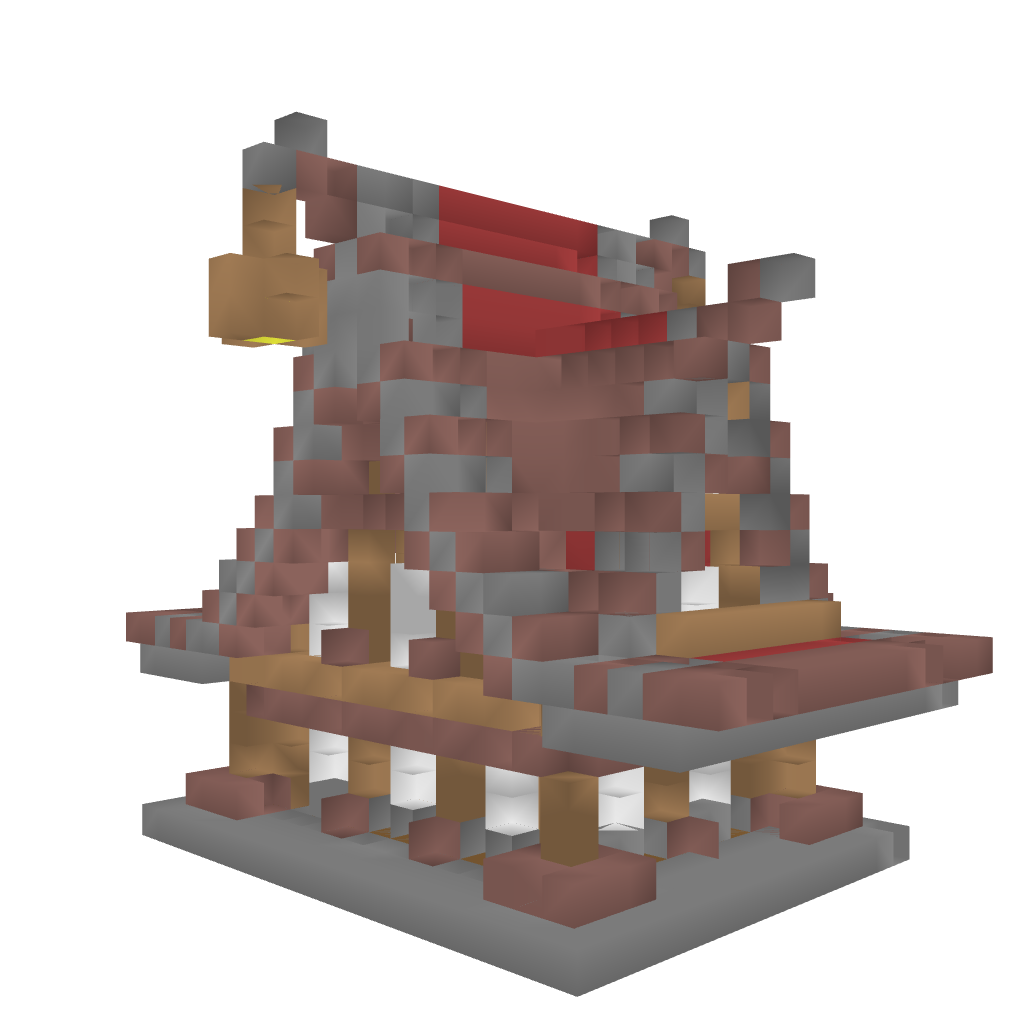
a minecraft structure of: EuroAsian Style home high quality